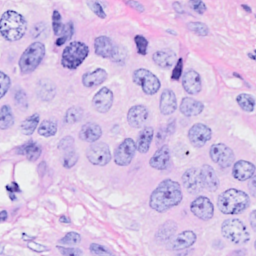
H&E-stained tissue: Breast